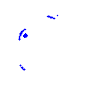
Particle: proton